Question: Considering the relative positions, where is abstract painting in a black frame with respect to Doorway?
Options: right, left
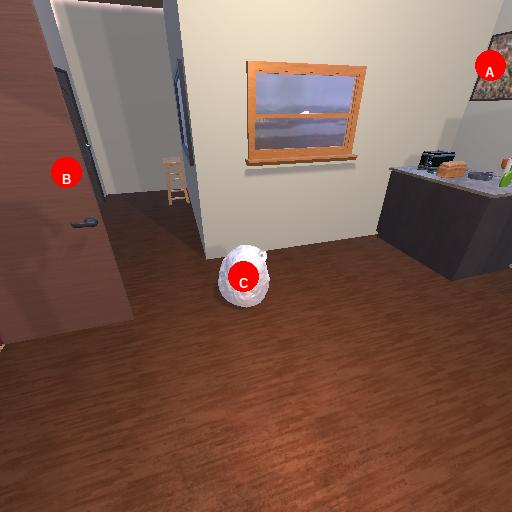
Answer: right